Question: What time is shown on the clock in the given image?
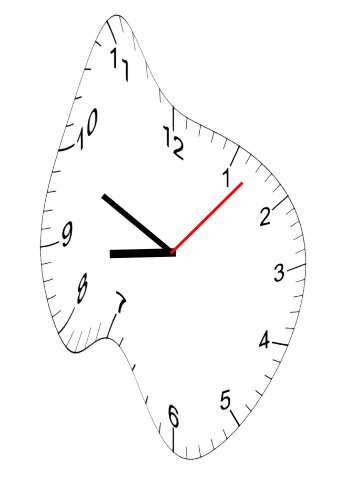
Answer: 08:49:07